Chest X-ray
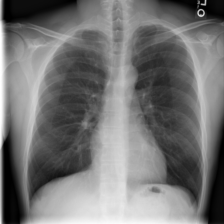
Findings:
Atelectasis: negative
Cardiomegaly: negative
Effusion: negative
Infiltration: negative
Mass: negative
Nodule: negative
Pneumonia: negative
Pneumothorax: negative
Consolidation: negative
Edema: negative
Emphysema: negative
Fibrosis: negative
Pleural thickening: negative
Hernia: negative